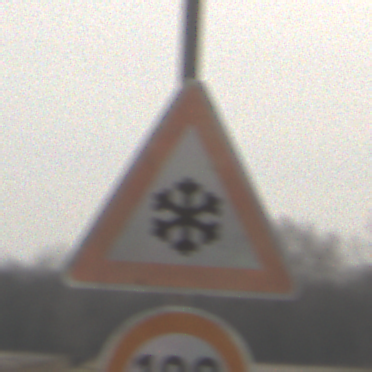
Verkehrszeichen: SchneeOderEisglaette
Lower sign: Geschwindigkeit120
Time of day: MorningAfternoon
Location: Outdoor (Nature)
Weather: PartlyCloudy
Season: Winter
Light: Natural